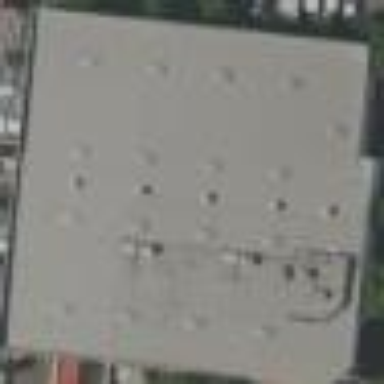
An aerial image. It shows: Warehouse.